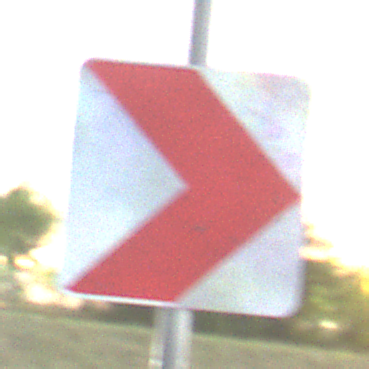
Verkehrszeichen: RichtungstafelnInKurvenKleinLinks
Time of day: Night
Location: Outdoor (Nature)
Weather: Overcast
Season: NotSpecified
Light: Artificial